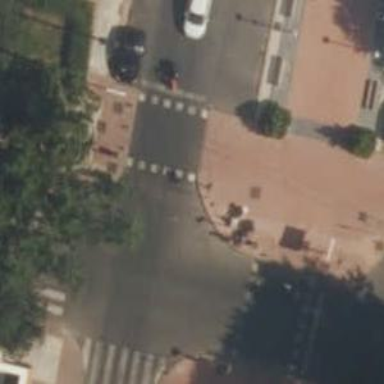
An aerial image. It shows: Crossing with traffic signals.